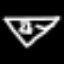
Label: diamond